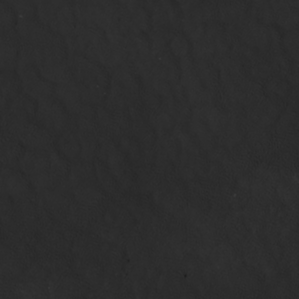
Label: non_frost